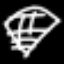
Label: diamond